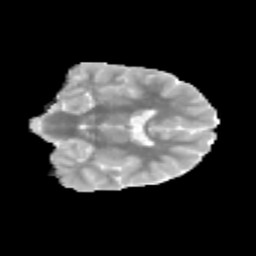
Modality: MD
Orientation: coronal
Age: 10
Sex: male
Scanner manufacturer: siemens
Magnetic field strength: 3 T
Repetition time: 3.8 s
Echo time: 0.07 s